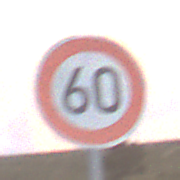
Verkehrszeichen: Geschwindigkeit60
Umgebung: Outdoor, RoadRail
Tageszeit: SunriseSunset
Wetter: PartlyCloudy
Licht: Natural
Jahreszeit: NotSpecified
Kontrast: LowContrast